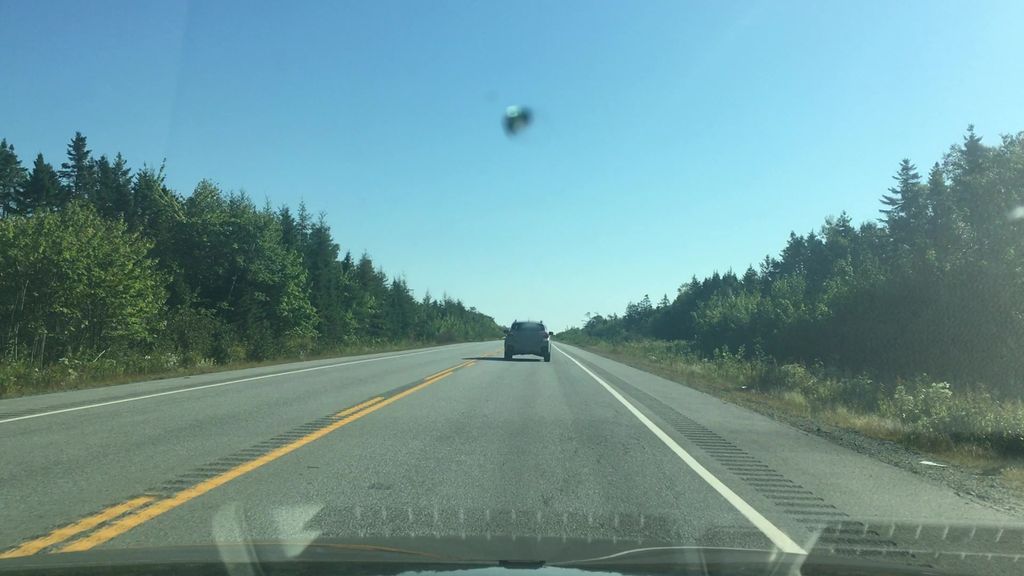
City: halifax